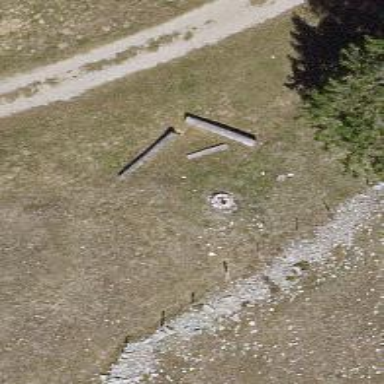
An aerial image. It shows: Bench for seating.